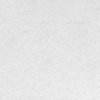
Atmospheric dust classification: dusty